Interaction volume radius: 5 \u00c5
Interaction volume height: 40 \u00c5
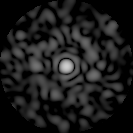
Disorder parameter: 0.8599